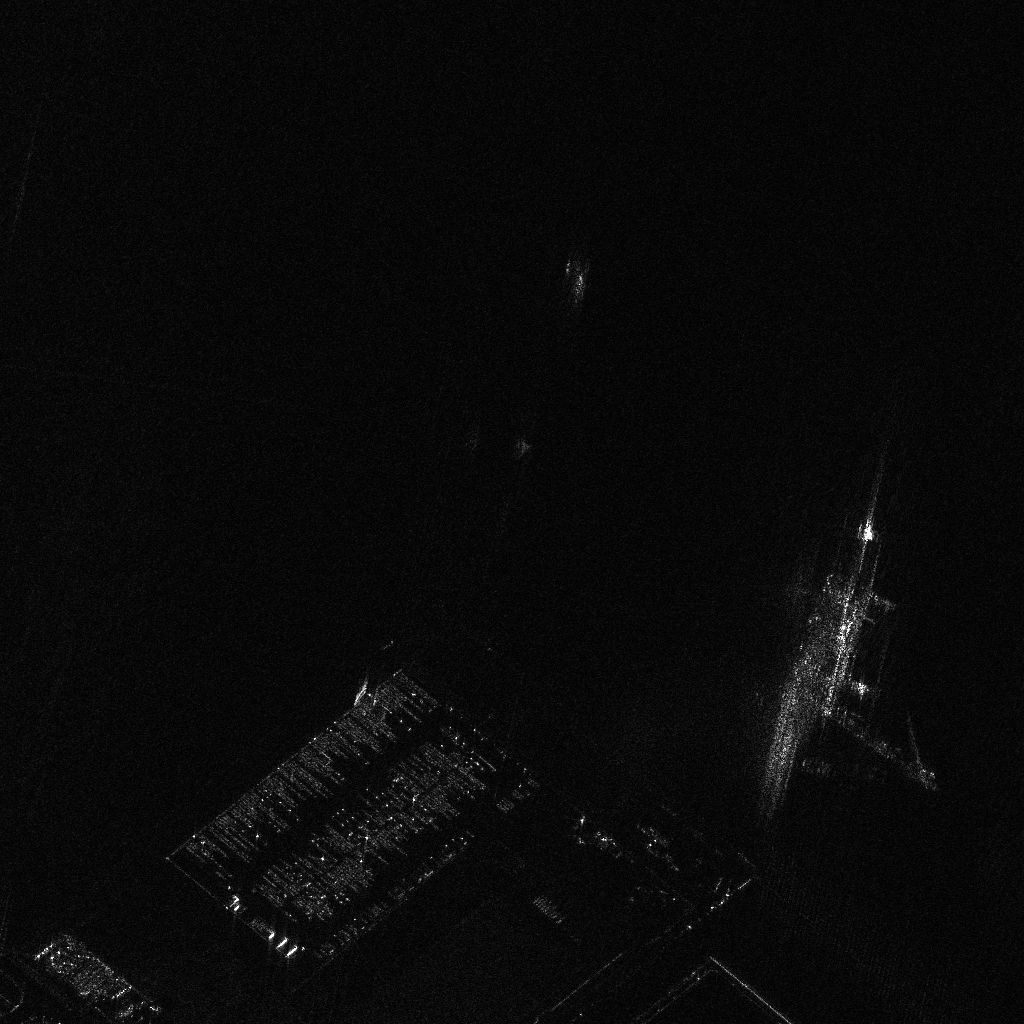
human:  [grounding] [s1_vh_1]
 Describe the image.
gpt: In the satellite image, there is  <ref>1 large container </ref> <box>[[77, 51, 85, 71, 26]]</box> located at right,  <ref>1 medium container </ref> <box>[[55, 25, 57, 29, 5]]</box> located at top.